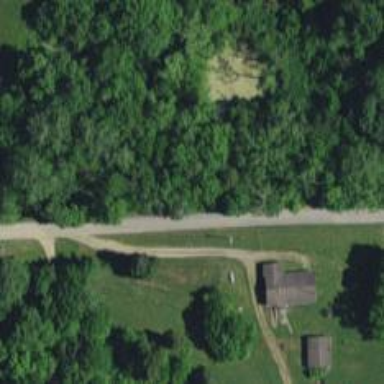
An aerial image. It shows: Driveway leading to service road.